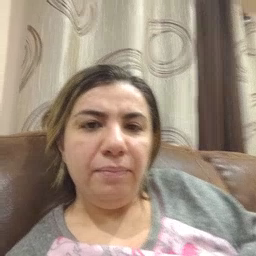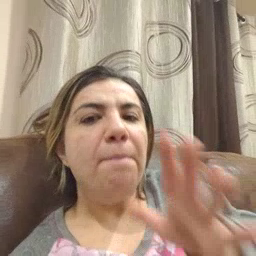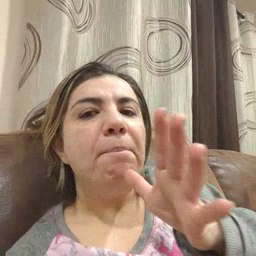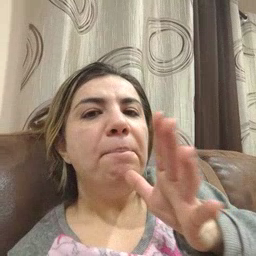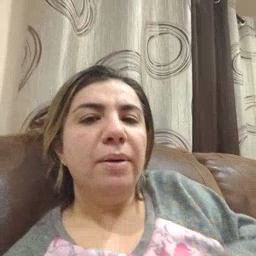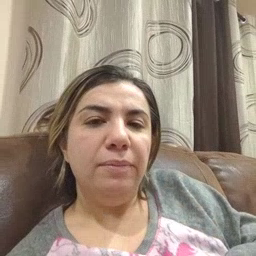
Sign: mom